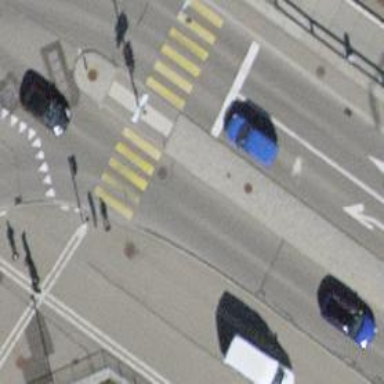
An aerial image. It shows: Crossing equipped with traffic signals. It is zebra crossing.